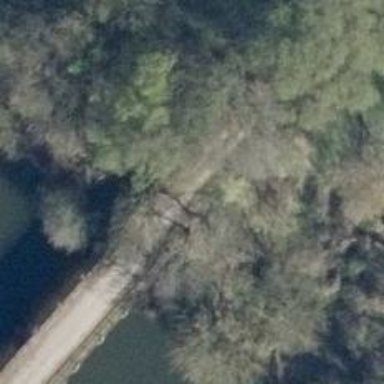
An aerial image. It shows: Unclassified road on bridge.